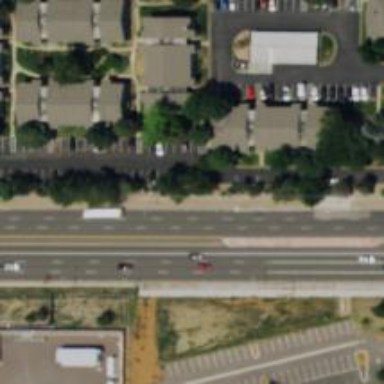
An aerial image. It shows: Primary highway with asphalt surface. There is separate sidewalk and cycle track.